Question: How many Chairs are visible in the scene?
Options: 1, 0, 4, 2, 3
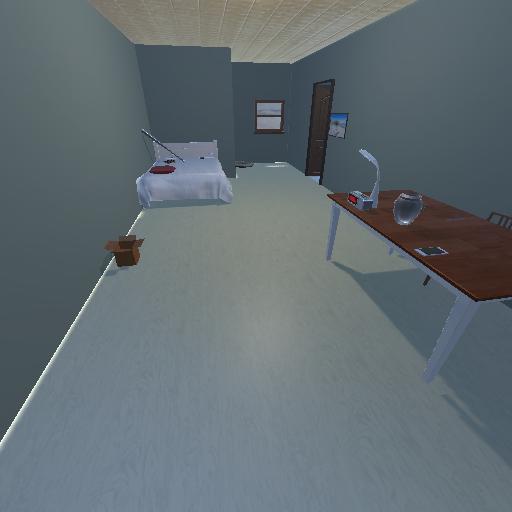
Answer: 1